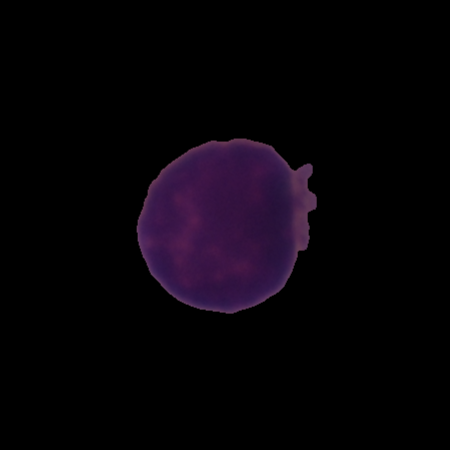
Label: healthy